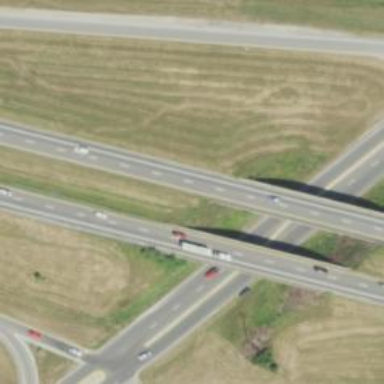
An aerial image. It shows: Motorway bridge.